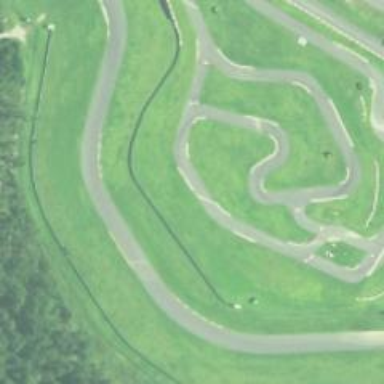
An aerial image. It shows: Karting raceway for sports activities.